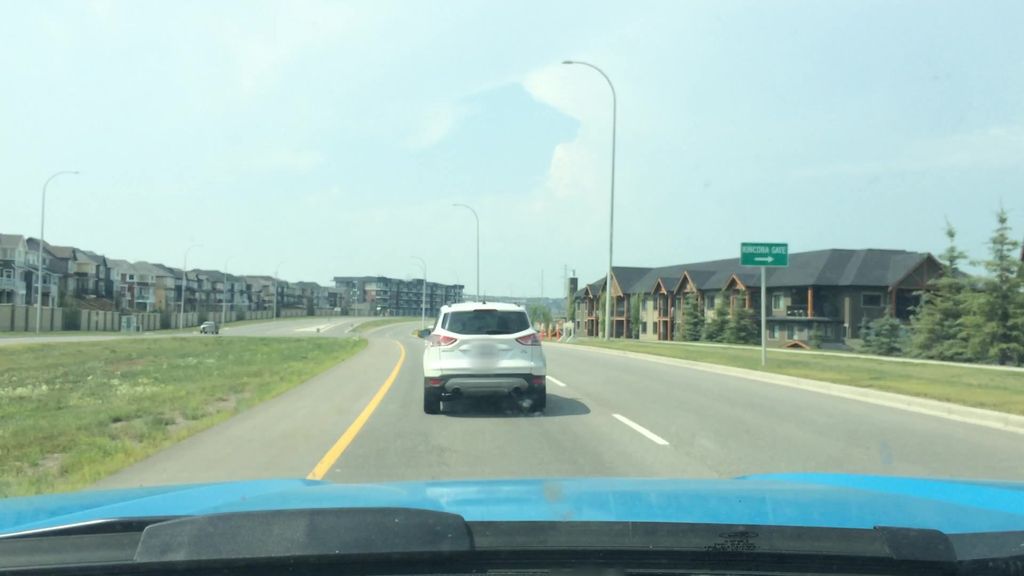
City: calgary